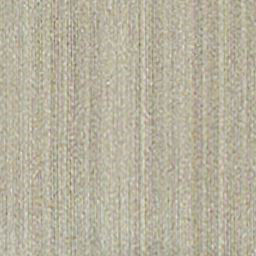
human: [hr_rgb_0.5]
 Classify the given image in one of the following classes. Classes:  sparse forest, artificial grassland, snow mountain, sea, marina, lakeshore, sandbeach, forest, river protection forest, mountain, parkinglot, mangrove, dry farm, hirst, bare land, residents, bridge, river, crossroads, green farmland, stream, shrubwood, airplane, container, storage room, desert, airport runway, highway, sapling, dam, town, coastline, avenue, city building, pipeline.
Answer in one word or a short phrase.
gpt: dry farm